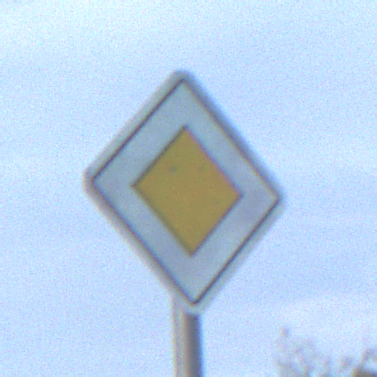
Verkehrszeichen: Vorfahrtsstrasse
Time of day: MorningAfternoon
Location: Outdoor (Nature)
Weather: PartlyCloudy
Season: NotSpecified
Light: Natural